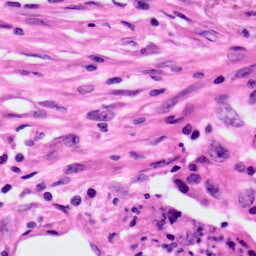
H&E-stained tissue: Lung